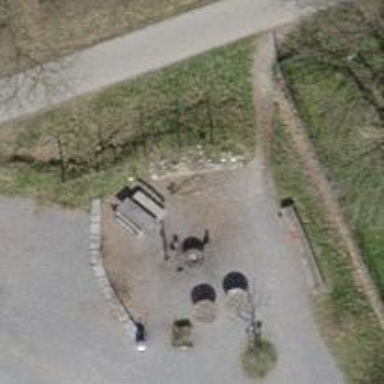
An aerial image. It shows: BBQ amenity.